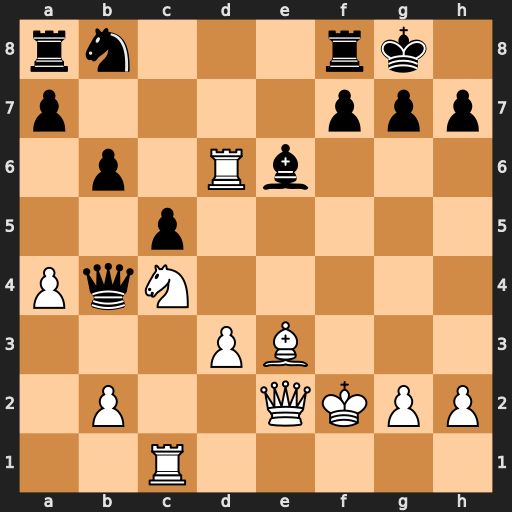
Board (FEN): rn3rk1/p4ppp/1p1Rb3/2p5/PqN5/3PB3/1P2QKPP/2R5
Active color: w
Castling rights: -
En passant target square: -
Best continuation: Qc2 b5 Bd2 Qxa4 b3 Qa6 Rxa6